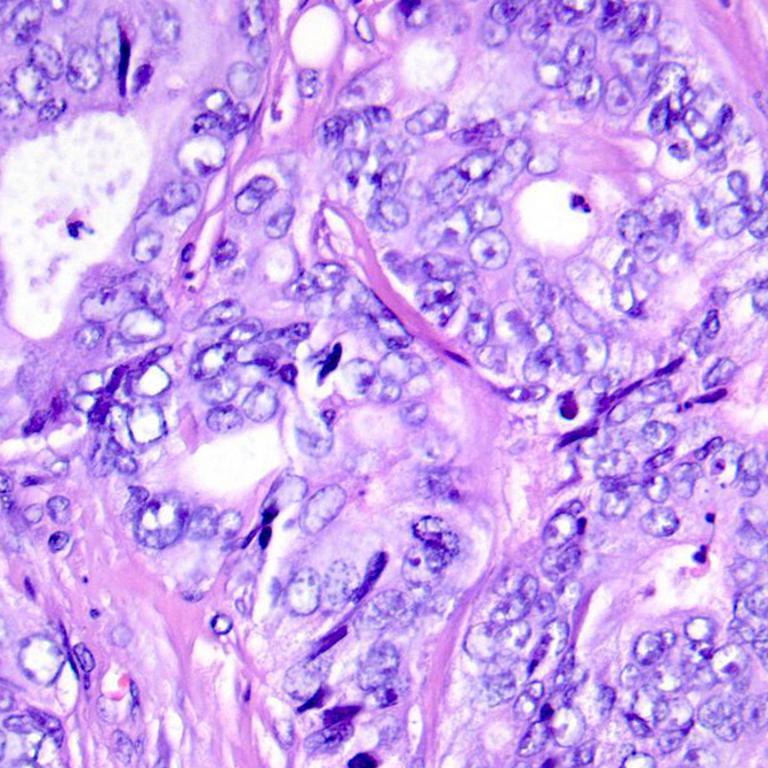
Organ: colon
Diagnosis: adenocarcinomas